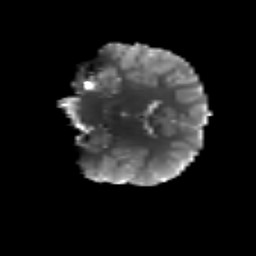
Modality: T2w
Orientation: coronal
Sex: male
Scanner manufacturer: siemens
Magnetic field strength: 3 T
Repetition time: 5 s
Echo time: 0.071 s